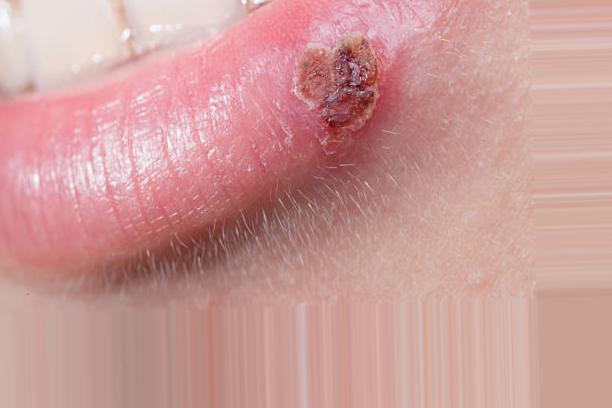
Condition: Mouth Ulcer